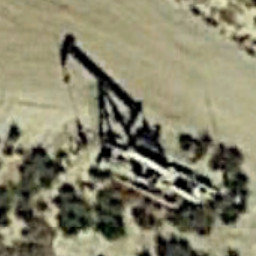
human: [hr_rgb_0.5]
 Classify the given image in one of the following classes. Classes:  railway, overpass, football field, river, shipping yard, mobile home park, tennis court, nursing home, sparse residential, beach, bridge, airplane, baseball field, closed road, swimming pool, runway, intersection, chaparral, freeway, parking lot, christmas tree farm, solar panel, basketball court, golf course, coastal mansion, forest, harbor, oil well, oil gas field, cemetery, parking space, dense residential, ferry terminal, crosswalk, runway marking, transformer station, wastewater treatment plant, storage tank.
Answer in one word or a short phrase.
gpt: oil well